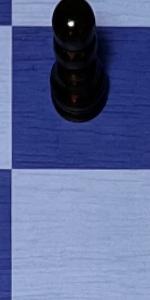
Label: Empty